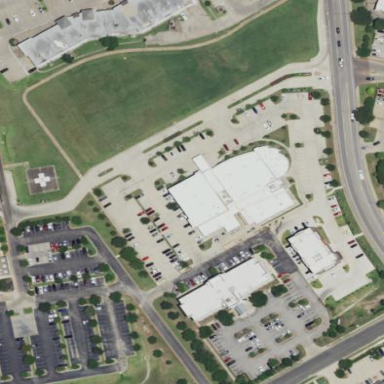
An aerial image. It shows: Sports center building.